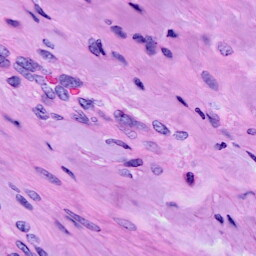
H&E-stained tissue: Cervix